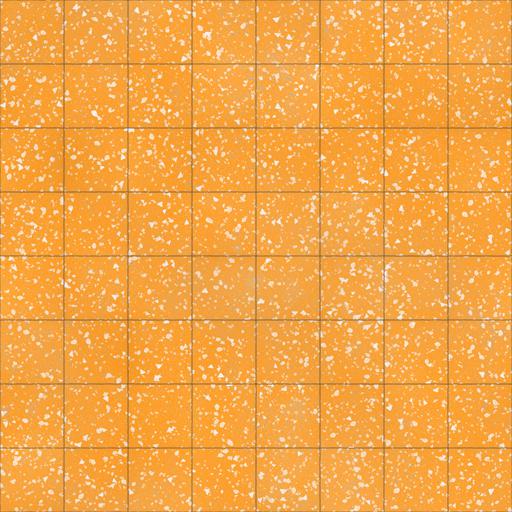
Tags: clean orange smooth terrazzo tiled tiles yellow